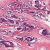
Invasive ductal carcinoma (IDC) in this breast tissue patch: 1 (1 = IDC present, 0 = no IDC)